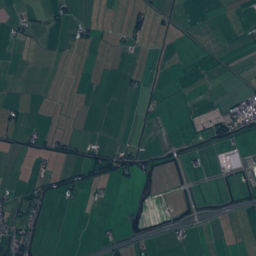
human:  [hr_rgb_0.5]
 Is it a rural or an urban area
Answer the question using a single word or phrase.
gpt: rural

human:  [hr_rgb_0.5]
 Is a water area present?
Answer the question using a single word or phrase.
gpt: yes

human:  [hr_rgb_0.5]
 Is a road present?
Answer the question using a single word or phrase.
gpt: yes

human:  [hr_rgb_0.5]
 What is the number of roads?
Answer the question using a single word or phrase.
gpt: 164

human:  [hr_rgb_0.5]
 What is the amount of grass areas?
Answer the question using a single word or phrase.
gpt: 345

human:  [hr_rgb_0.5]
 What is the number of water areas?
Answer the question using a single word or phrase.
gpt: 34

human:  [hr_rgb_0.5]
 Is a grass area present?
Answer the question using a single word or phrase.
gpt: yes

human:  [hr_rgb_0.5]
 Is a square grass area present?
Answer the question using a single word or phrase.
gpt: yes

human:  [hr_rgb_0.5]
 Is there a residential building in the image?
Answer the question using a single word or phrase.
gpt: yes

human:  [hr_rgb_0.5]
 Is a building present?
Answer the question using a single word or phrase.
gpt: yes

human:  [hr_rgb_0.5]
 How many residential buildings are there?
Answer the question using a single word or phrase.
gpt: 325

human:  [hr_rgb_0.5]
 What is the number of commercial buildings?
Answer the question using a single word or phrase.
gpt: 11

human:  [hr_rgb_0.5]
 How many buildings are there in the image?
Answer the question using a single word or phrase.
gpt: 345

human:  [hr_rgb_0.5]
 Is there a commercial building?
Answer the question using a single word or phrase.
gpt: yes

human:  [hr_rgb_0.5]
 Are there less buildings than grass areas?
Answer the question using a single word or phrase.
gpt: no

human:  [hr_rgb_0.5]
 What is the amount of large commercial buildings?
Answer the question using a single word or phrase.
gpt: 1

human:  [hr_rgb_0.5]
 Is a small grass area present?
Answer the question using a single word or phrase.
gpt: yes

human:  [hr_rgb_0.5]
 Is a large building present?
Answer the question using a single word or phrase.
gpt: yes

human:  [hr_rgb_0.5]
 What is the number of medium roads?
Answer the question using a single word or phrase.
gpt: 0

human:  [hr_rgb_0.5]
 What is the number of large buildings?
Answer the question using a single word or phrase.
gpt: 3

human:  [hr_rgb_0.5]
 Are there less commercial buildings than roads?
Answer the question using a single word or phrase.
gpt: yes

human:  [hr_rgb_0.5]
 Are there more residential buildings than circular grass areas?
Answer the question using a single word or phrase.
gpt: yes

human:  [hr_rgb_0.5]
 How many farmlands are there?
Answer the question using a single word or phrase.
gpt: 1

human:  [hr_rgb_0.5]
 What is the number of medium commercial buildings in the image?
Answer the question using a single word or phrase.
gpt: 3

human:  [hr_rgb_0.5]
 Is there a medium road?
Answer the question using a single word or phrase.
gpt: no

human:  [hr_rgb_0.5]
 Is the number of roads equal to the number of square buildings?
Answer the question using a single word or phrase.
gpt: no

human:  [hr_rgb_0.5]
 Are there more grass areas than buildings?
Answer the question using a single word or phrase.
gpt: no

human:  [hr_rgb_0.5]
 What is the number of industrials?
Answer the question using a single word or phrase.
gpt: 3

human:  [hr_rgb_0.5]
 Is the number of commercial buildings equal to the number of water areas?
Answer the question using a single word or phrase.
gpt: no

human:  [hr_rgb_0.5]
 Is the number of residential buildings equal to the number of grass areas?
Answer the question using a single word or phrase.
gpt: no

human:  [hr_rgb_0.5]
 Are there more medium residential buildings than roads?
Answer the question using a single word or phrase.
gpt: no

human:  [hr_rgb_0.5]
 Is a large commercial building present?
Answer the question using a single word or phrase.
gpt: yes

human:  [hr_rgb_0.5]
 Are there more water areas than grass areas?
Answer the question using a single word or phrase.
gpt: no

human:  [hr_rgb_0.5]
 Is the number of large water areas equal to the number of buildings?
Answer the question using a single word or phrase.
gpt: no

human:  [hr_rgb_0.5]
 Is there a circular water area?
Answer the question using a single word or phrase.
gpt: no

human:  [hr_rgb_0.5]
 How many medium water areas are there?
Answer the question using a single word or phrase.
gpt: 10

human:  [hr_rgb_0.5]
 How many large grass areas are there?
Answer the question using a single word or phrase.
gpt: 292

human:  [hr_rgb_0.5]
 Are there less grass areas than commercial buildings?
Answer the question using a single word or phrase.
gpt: no

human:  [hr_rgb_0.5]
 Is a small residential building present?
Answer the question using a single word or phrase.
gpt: yes

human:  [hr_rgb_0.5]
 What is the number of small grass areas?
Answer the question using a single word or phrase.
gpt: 17

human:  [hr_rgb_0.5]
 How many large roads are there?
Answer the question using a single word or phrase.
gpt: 0

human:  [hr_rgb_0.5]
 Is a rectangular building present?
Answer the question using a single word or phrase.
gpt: yes

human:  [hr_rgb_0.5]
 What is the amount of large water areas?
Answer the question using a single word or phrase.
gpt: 7

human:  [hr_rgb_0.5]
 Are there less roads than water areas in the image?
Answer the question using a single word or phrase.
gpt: no

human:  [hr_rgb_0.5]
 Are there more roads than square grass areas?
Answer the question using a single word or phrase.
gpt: yes

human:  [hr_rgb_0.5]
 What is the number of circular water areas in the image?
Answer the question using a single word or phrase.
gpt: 0

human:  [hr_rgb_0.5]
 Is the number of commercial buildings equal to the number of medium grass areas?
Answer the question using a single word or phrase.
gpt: no

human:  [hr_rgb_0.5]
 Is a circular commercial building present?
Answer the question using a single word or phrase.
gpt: yes

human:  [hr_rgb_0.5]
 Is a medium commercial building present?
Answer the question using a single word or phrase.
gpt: yes

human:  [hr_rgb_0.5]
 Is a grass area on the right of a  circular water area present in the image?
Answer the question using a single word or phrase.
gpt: no

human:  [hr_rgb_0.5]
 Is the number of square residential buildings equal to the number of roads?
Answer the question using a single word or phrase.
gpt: no

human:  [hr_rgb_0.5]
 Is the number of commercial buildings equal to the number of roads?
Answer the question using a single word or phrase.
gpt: no

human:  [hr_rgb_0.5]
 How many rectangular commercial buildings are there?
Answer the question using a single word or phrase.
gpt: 2

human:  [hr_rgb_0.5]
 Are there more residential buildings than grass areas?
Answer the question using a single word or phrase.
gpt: no

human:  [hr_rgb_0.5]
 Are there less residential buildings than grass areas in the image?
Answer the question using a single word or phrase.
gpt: yes

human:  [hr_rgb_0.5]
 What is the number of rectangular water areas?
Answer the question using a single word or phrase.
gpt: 8

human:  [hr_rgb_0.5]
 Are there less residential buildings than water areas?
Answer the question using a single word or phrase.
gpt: no

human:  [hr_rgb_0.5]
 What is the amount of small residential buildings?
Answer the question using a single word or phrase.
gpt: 314

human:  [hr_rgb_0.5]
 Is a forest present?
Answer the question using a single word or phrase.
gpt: yes

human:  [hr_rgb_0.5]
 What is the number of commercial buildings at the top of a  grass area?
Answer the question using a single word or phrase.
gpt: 11

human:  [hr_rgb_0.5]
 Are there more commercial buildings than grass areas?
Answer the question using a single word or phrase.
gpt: no

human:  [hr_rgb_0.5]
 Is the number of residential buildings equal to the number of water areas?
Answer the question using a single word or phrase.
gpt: no

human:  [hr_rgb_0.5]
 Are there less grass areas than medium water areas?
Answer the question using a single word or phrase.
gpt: no

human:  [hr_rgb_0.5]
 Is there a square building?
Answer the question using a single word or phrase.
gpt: yes